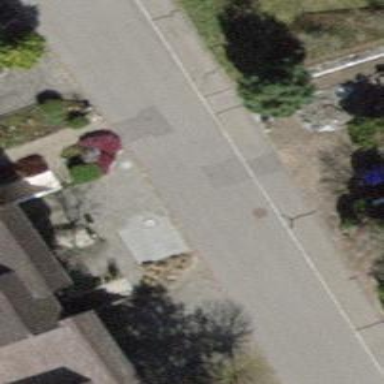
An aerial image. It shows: Residential road with sidewalk on the left side.